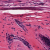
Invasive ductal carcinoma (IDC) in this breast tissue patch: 0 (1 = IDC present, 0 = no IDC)